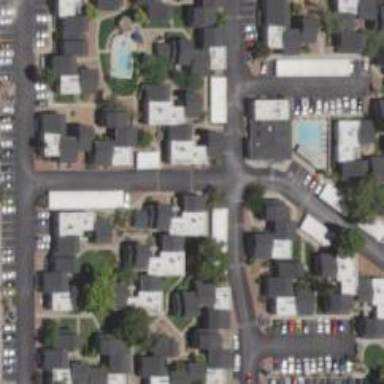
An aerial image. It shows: Residential area with apartments.